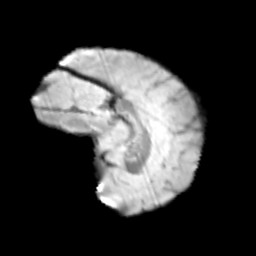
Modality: T2w
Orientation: sagittal
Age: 12
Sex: male
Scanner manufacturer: siemens
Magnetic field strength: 3 T
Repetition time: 3.8 s
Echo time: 0.07 s